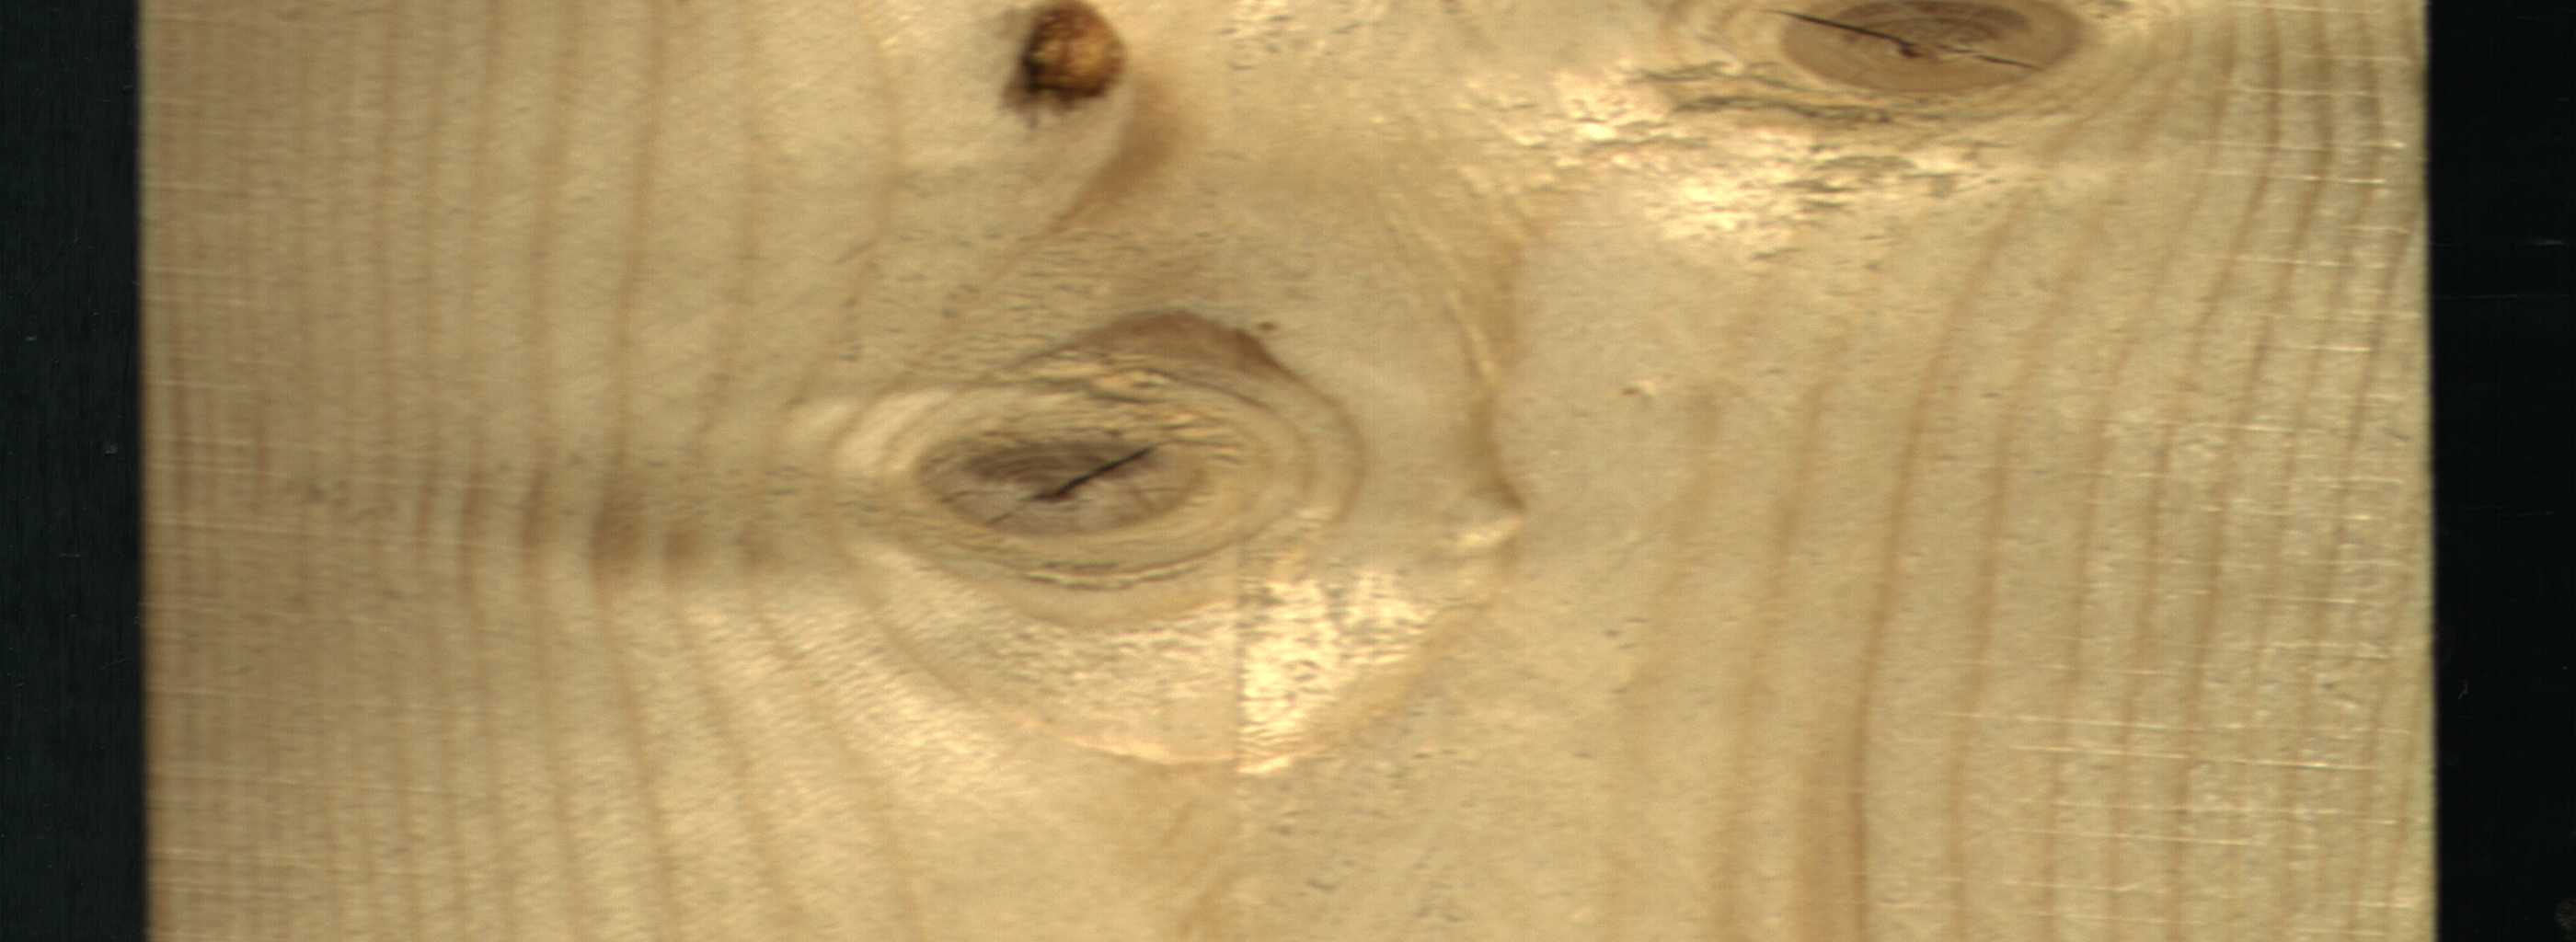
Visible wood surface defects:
resin
knot_with_crack
knot_with_crack